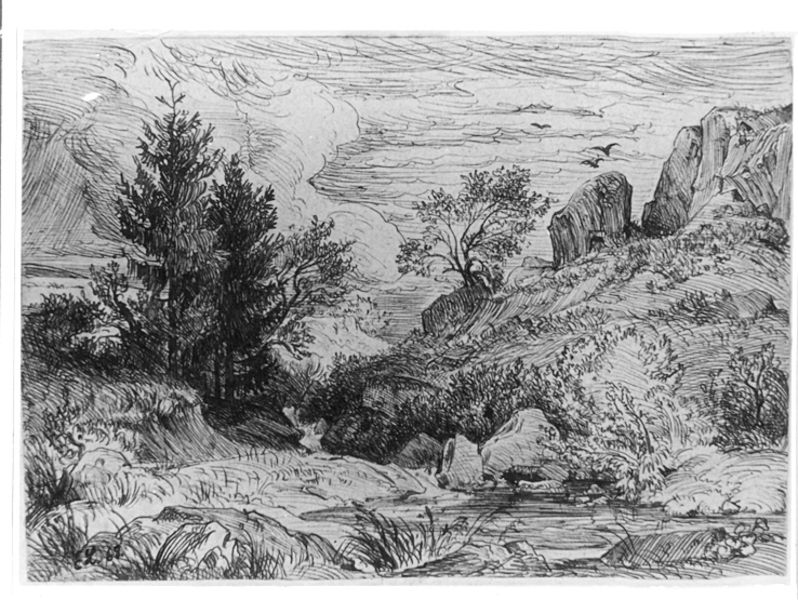
Titel: Landschaft bei Bernau
Künstler: Emil Lugo
Standort: Karlsruhe
Institution: Staatliche Kunsthalle Karlsruhe
Schlagwörter: baum, berg, dunkel, feder, felsen, gewitter, himmel, laub, vogel, wasser, wolken, bäume, fluss, landschaft, teich, ufer, bewegung, grau, hell, schwarz, skizze, weiss, zeichnung, gras, haus, rasen, wiese, wolke, stein, steine, ast, bach, feld, gräser, horizont, hügel, natur, vögel, wind, zweige, busch, büsche, gebüsch, gewässer, pflanzen, wald, wasserfall, studie, berge, fels, gebirge, hang, grafik, graphik, van gogh, rand, tannen, sturm, striche, regen, tusche, mond, heide, rinnsal, kohle, zweig, wirbel, druck, schwarz-weiß, schraffur, schraffuren, radierung, stich, strich, schraffiert, bleistift, grasbüschel, tanne, kohlezeichnung, neu, tümpel, laubbäume, nadelbäume, büschel, kupferstich, bau, unheimlich, federzeichnung, zeichung, tuschezeichnung, bleistifft, quelle, skitze, neuzeit, schwaqrz, verwirbelt, #fels, wasserbach, <schwarz weiß, bachtal, nstrich